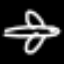
Label: airplane